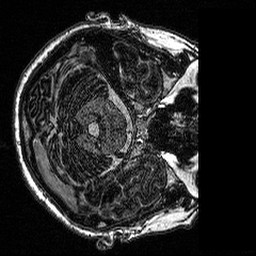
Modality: MP2RAGE
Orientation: axial
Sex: male
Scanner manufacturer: siemens
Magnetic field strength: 3 T
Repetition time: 5 s
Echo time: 0.00292 s